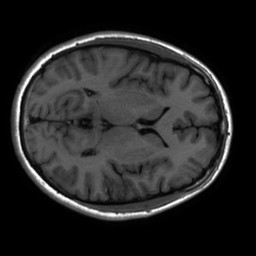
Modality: inplaneT1
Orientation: axial
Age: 21
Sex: male
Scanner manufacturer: ge
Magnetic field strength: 3 T
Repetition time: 2.297 s
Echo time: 0.02273 s